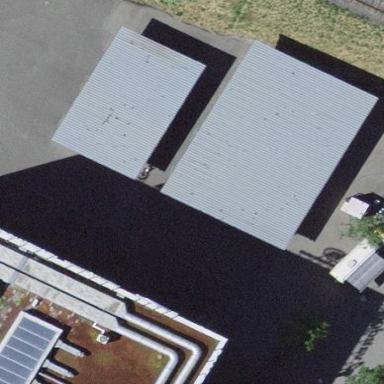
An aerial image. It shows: Bicycle parking rack located on the roof of building.